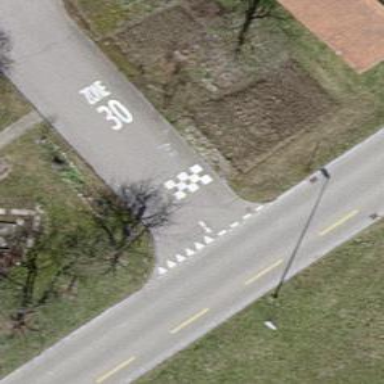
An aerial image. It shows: Road with "give way" sign.